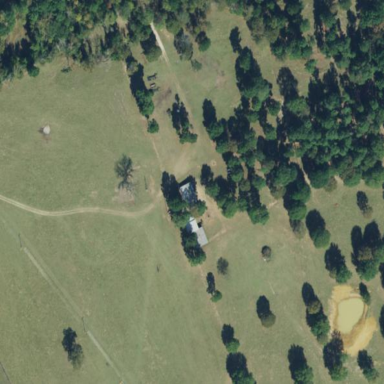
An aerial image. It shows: Pasture used as meadow.